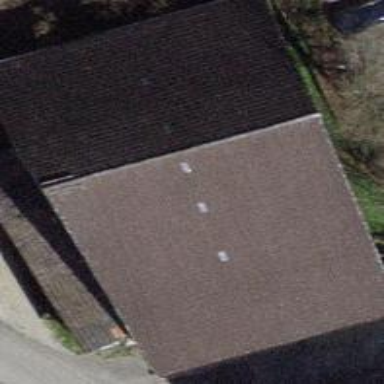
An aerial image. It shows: Building with tile roof.